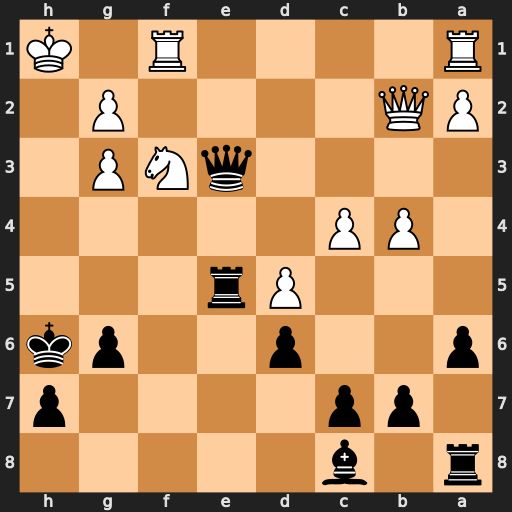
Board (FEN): r1b5/1pp4p/p2p2pk/3Pr3/1PP5/4qNP1/PQ4P1/R4R1K
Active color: b
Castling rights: -
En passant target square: -
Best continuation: Rh5+ Nh4 Qxg3